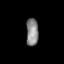
Tissue: lung
Cell type: T cells
Senescence score: 0.1855
Nuclear area (px): 333
Mean DAPI intensity: 135.234